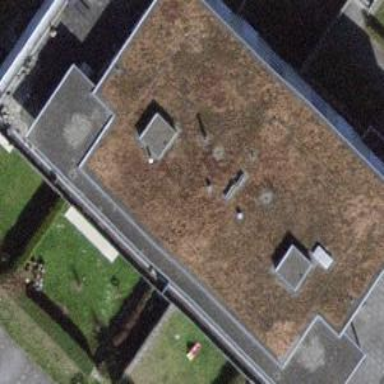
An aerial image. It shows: Building with flat roof.